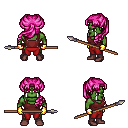
a pixel art fantasy rpg character, male body template, orc, green skin, maroon pirate shirt, red pants, pink princess hairstyle, gold gloves, maroon shoes, spear, four views (front, back, left, right), 2x2 character sprite sheet, small pixel art, hard edges, no anti-aliasing